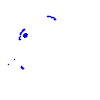
Particle: pion